Field crop: maize
Growth stage: 1
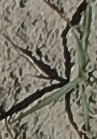
Species: sorghum